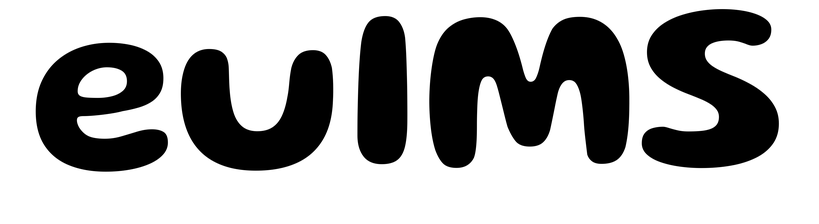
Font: Gluten_SemiBold